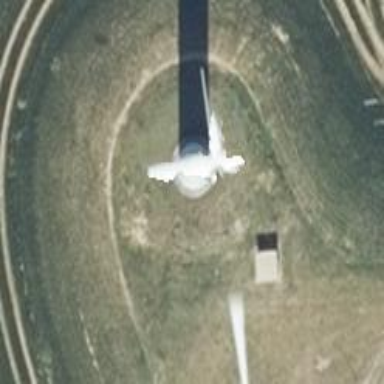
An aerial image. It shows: Wind generator with horizontal axis. The generator is wind turbine.